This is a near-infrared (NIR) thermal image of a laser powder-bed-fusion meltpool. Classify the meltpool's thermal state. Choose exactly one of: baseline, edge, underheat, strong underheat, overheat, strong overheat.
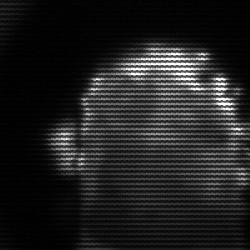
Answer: baseline